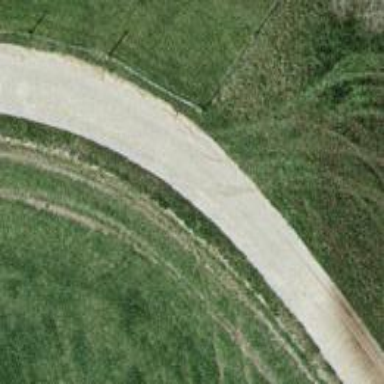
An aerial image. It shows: Well-maintained track road with grade 1 tracktype.